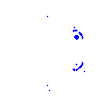
Particle: electron